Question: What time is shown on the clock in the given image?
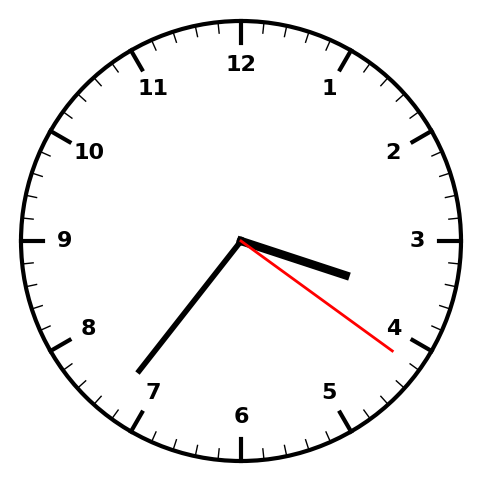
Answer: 03:36:21